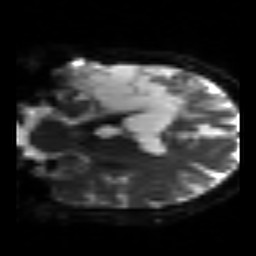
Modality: sbref
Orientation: coronal
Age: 40
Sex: male
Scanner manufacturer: siemens
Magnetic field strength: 3 T
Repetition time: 3.2 s
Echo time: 0.081 s